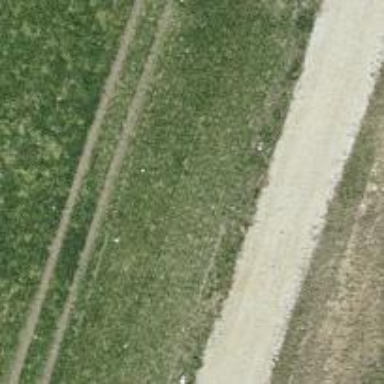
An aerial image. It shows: Asphalt track with grade1 tracktype.